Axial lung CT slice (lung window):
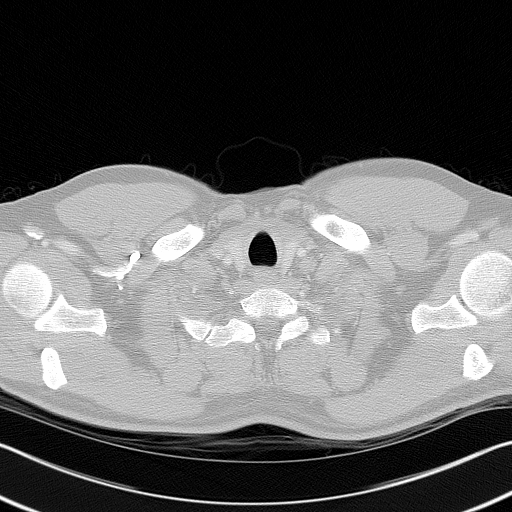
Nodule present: no